Aerial crown-view tile of a tropical tree (Barro Colorado Island, Panama), acquired 20240611:
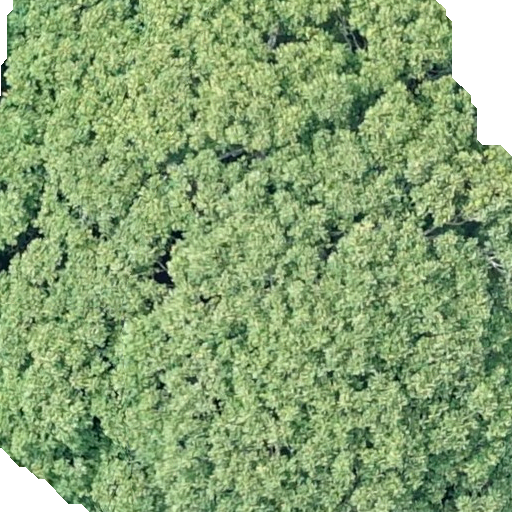
Species: Dipteryx oleifera
GBIF accepted scientific name: Dipteryx oleifera
Crown area: 504.009 m²